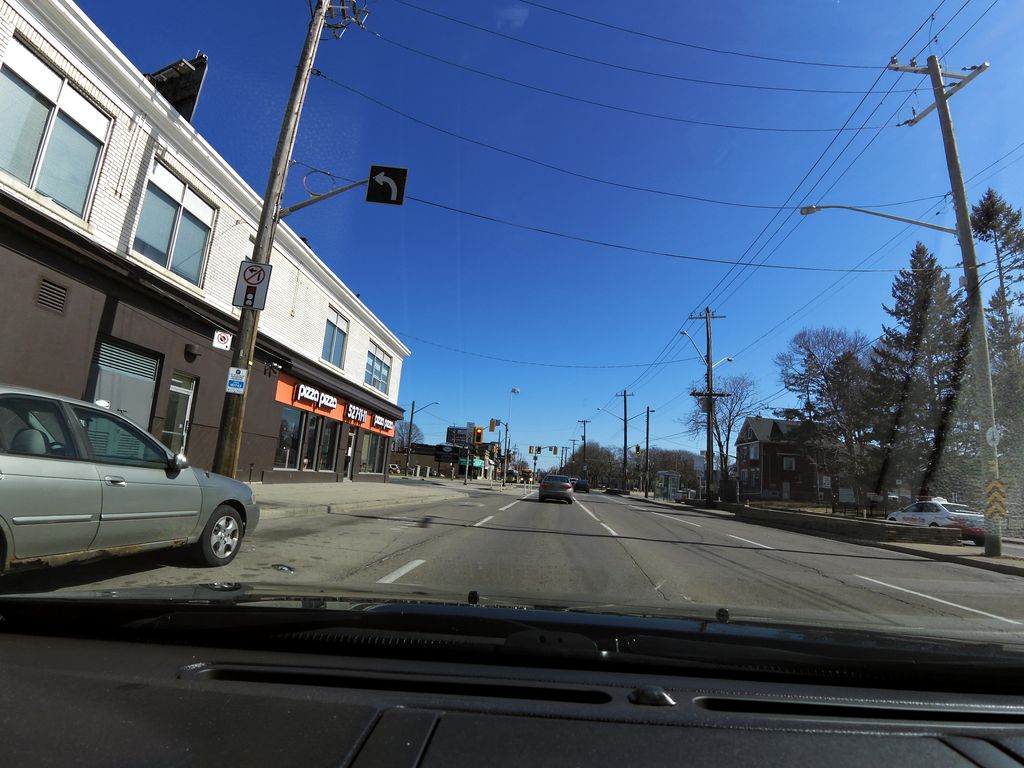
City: hamilton